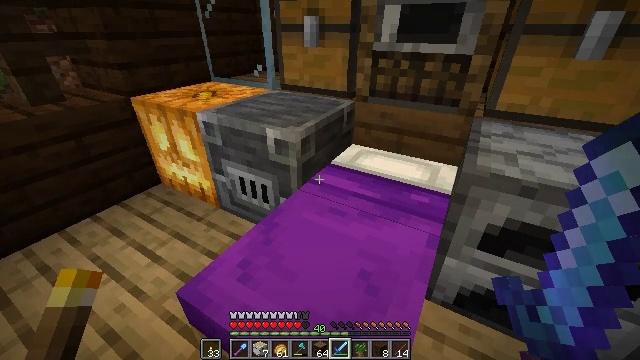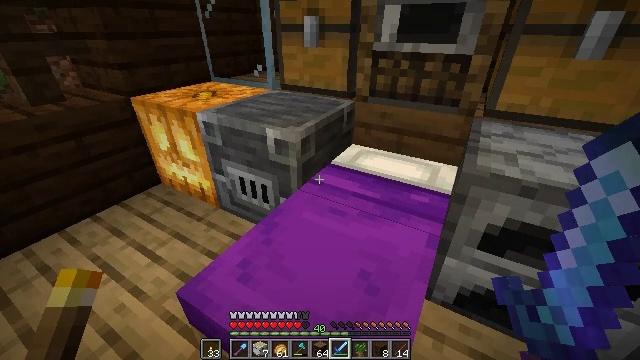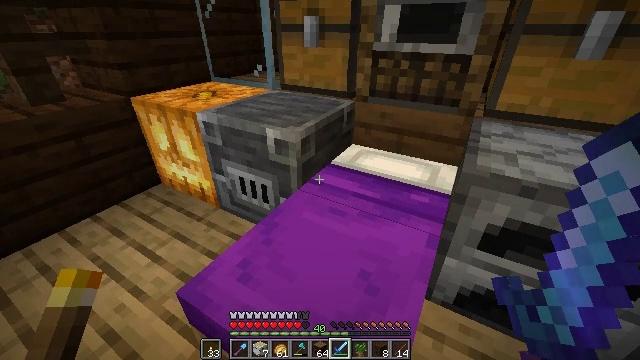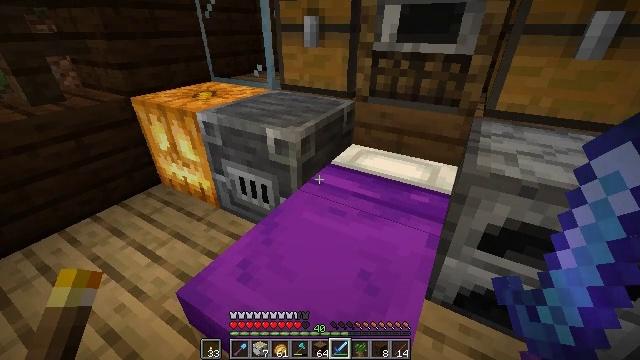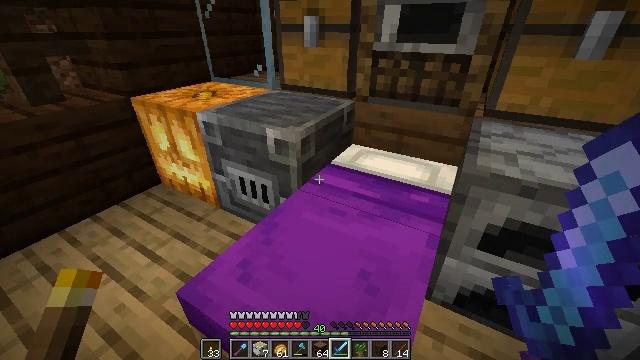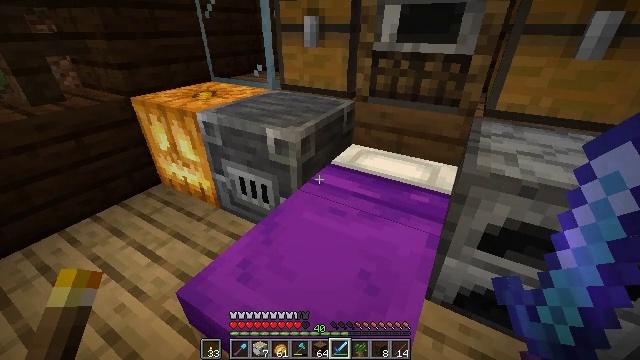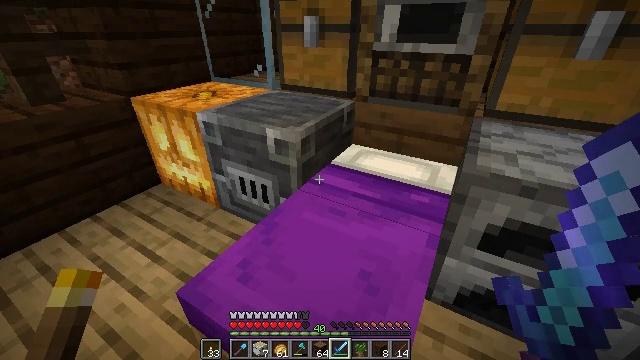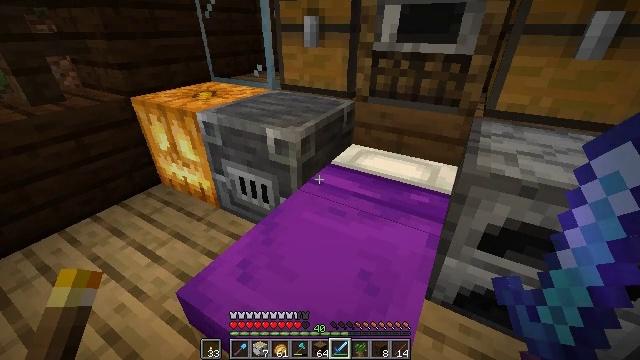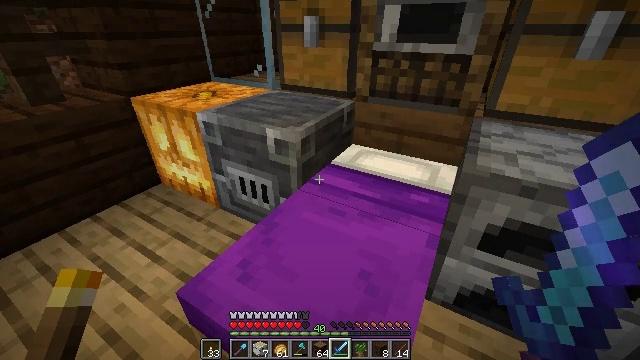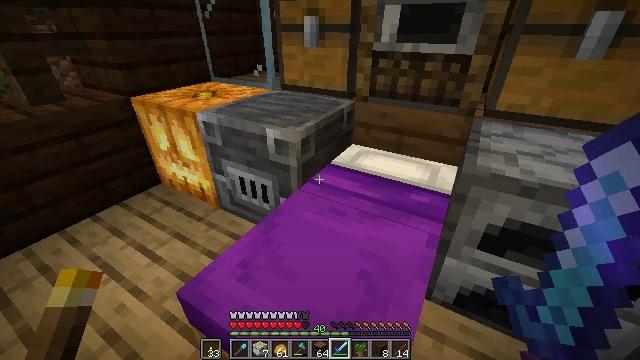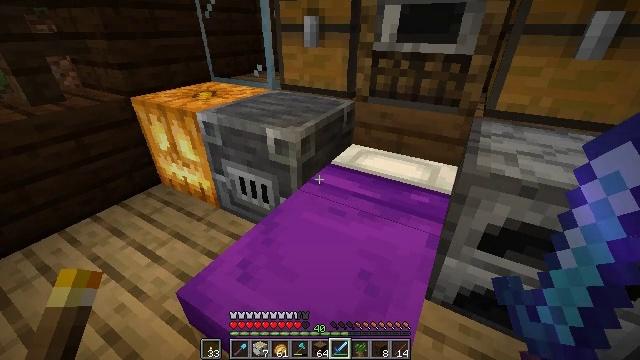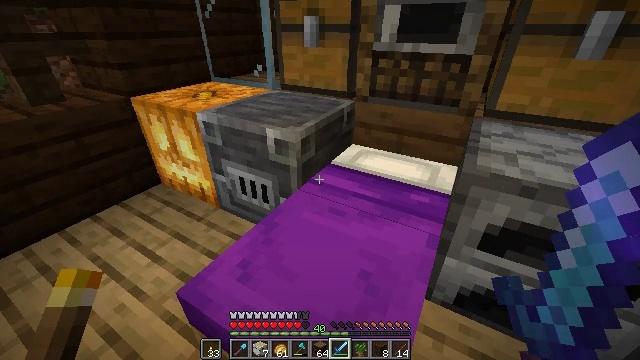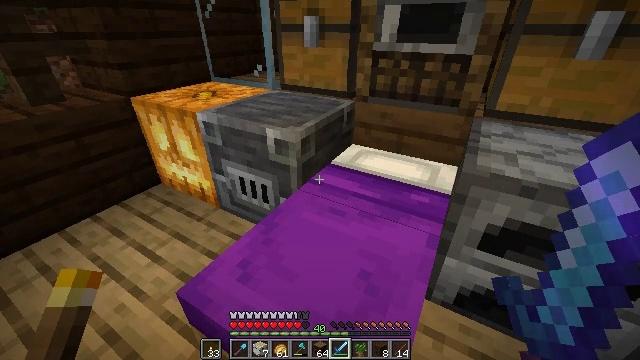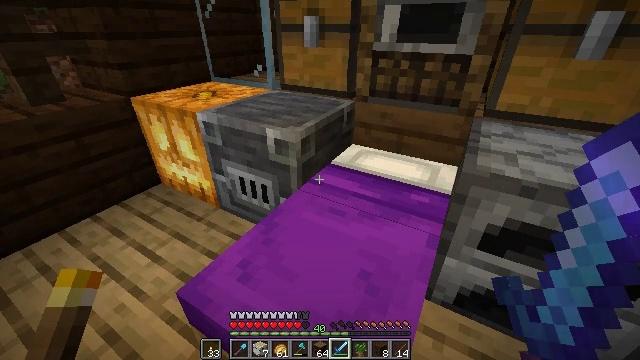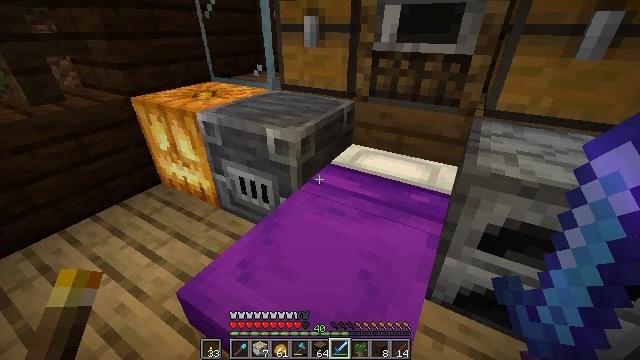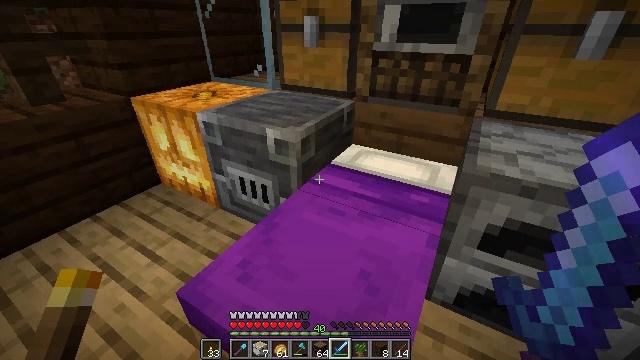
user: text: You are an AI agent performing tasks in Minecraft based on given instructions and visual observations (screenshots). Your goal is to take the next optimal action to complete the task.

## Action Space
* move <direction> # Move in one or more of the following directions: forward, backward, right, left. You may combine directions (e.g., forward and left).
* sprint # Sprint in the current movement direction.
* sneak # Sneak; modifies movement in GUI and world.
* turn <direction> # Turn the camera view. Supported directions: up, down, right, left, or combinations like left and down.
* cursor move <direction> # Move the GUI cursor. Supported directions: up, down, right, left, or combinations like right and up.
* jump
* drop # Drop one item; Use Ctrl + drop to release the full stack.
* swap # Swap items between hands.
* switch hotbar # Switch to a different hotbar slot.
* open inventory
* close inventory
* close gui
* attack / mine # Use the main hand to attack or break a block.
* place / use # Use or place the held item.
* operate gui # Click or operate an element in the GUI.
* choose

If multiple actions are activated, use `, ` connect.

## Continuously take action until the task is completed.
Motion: motion action
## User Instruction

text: Gather oak leaves by attacking.
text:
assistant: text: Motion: no_op
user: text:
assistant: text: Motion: no_op
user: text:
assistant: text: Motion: no_op
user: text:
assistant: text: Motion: no_op
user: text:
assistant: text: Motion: no_op
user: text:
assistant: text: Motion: no_op
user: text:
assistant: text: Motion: no_op
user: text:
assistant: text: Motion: no_op
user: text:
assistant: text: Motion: no_op
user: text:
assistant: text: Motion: no_op
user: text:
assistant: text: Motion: no_op
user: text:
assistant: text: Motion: no_op
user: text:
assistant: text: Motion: no_op
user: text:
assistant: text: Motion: no_op
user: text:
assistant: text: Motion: no_op
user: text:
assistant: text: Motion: no_op
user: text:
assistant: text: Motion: no_op
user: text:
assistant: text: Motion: no_op
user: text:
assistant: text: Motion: no_op
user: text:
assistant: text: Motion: no_op
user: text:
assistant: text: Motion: no_op
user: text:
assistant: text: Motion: no_op
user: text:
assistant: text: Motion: no_op
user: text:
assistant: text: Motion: no_op
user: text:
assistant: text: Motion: no_op
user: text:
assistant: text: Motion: no_op
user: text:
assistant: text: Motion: no_op
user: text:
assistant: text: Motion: no_op
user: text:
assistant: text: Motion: no_op
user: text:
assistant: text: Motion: no_op